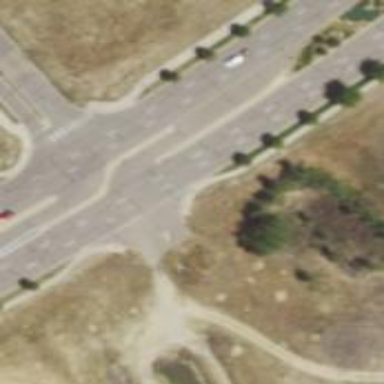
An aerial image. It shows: Tertiary link road with asphalt surface.